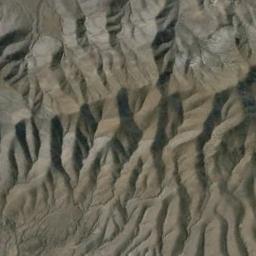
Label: mountain